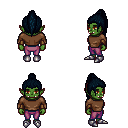
a pixel art fantasy rpg character, female body template, orc, green skin, brown long-sleeve shirt, magenta pants, raven long topknot hairstyle, leather bracers, metal boots, four views (front, back, left, right), 2x2 character sprite sheet, small pixel art, hard edges, no anti-aliasing